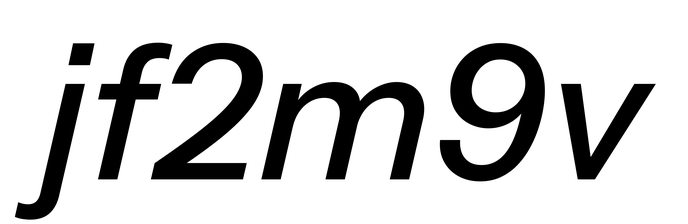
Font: InstrumentSans-Italic_Medium_Italic